Question: ## What I'm Trying to Do:
I am reading in cell values in an Excel worksheet, and the text often has special formatting such as superscript and subscript. I would like to preserve this formatting when bringing it into my C# application, using the strings for various labels and such. However, with my current implementation, all superscript and subscript characters lose that formatting. I believe it has to do with the fact that I cast things to different types throughout the process:
'''
const string fileName = "C:\Users\J.Smith\Desktop\FeatureInfoPropertyAttributesEXCEL.xlsx";
// Prepare the required items
Workbook wb = null;
// Start Excel
Application excel = new Application {Visible = false};
try
{
// Open file
Workbook wb = excel.Workbooks.Open(fileName);
// Read sheets
Sheets sheets = wb.Worksheets;
// Select sheet
Worksheet ws = (Worksheet) sheets.Item["FeatureInfoPropertyAttributes"];
string firstCellForPropertiesRange = "A2";
string secondCellForPropertiesRange = ws.Range[firstCellForPropertiesRange].End[XlDirection.xlDown].Address;
string firstCellForHeadersRange = firstCellForPropertiesRange.Replace("A", "B");
string secondCellForHeadersRange = secondCellForPropertiesRange.Replace("A", "B");
string firstCellForProposedHeadersRange1 = firstCellForHeadersRange.Replace("B", "C");
string secondCellForProposedHeadersRange1 = secondCellForHeadersRange.Replace("B", "C");
string firstCellForProposedHeadersRange2 = firstCellForProposedHeadersRange1.Replace("C", "D");
string secondCellForProposedHeadersRange2 = secondCellForProposedHeadersRange1.Replace("C", "D");
Range propertiesRange = ws.Range[firstCellForPropertiesRange, secondCellForPropertiesRange];
Range headersRange = ws.Range[firstCellForHeadersRange, secondCellForHeadersRange];
Range proposedHeadersRange1 = ws.Range[firstCellForProposedHeadersRange1, secondCellForProposedHeadersRange1];
Range proposedHeadersRange2 =
ws.Range[firstCellForProposedHeadersRange2, secondCellForProposedHeadersRange2];
List<string> properties =
propertiesRange.Cells.Cast<object>()
.Select((t, i) => ((Range) propertiesRange.Cells[i + 1]).Value2 ?? string.Empty)
.Cast<string>()
.ToList();
List<string> existingHeaders =
headersRange.Cells.Cast<object>()
.Select((t, i) => ((Range) headersRange.Cells[i + 1]).Value2 ?? string.Empty)
.Cast<string>()
.ToList();
List<string> proposedHeaders1 =
proposedHeadersRange1.Cells.Cast<object>()
.Select(
(t, i) =>
((Range) proposedHeadersRange1.Cells[i + 1]).Value2 ?? string.Empty)
.Cast<string>()
.ToList();
List<string> proposedHeaders2 =
proposedHeadersRange2.Cells.Cast<object>()
.Select(
(t, i) =>
((Range)proposedHeadersRange2.Cells[i + 1]).Value2 ?? string.Empty)
.Cast<string>()
.ToList();
foreach (string s in proposedHeaders1.Where(s => !s.Equals(string.Empty)))
{
Console.WriteLine(s);
}
foreach (string s in proposedHeaders2.Where(s => !s.Equals(string.Empty)))
{
Console.WriteLine(s);
}
}
catch (Exception e)
{
Console.WriteLine(e.Message);
}
finally
{
excel.Visible = true;
wb.Close(false, null, null);
excel.Quit();
}
'''
## First Question:
Does C# strings support such formatting characteristics as superscript and subscript in strings?
## Second Question:
If the answer to the first question is 'yes', how would I go about accomplishing this?
## Update: Example of a hard coded string with superscript formatting

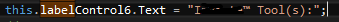
Answer: You can get the superscript/subscript information from Excel via the logical flags in the 'Font Property' of the given 'Range':
'''
Range curRange = ws.get_Range("A1");
if(curRange.Font.Superscript)
{
//It is a superscript
}
if(curRange.Font.Subscript)
{
//It is a subscript
}
'''
The easiest way to represent this in C# winforms is relying on a 'RichTextBox' (you can even make it "look like a label", as suggested in the following link) and on its 'SelectionCharOffset'. With 'Labels', it is not so straightforward but there are some <URL>.
---------- UPDATE
ANSWER TO THE FIRST QUESTION:
C# supports formatting through its 'Objects', not its 'string type'. 'Excel strings' do not support formatting either; the 'Ranges' are the ones in charge of dealing with this.
ANSWER TO THE SECOND QUESTION:
You can replicate in C# what Excel 'Cells'/'Ranges' do by relying on the corresponding C# equivalent, that is: 'Controls'/'Objects'. The 'Control' meant for text-decoration is the 'RichTextBox' and thus it is the best equivalent in this case. Nonetheless, there are different ways to deliver the result you want by using other 'Controls', as explained above.